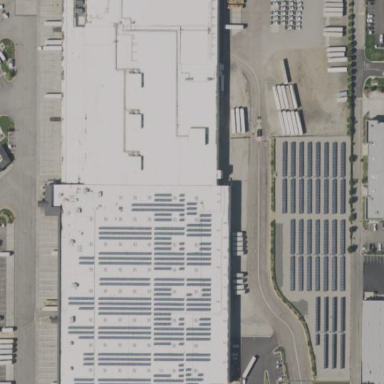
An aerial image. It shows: Warehouse.